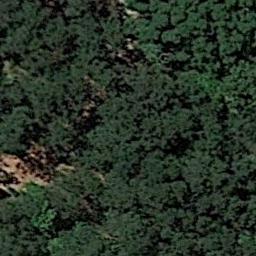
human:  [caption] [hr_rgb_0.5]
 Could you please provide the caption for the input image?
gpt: The forest is on the bare land .

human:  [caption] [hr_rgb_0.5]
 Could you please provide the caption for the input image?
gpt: Many dark green trees are in a forest .

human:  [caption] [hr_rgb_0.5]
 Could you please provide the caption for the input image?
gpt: There are some crisscross paths on this land .

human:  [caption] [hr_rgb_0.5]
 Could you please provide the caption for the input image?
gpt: The forest has a lot of dense green trees of different color depths .

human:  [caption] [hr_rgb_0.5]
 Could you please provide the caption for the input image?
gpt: A dense forest with many green trees .